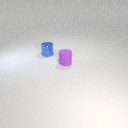
small purple rubber cylinder to the right of small blue metal cylinder